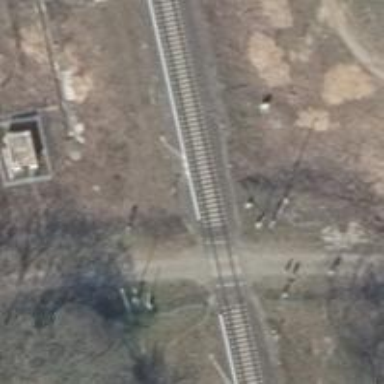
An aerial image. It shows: Bridge with contact line electrification.